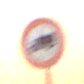
Verkehrszeichen: VerbotFuerKraftfahrzeugeUeberDreiKommaFuenfTonnen
Umgebung: Outdoor, Urban
Tageszeit: SunriseSunset
Wetter: Clear
Licht: Natural
Jahreszeit: NotSpecified
Kontrast: MediumContrast